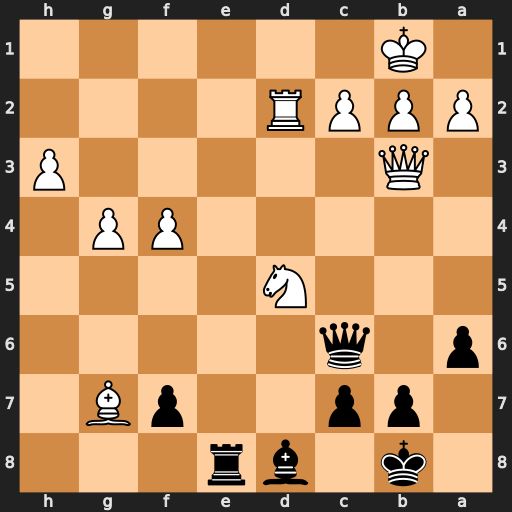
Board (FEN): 1k1br3/1pp2pB1/p1q5/3N4/5PP1/1Q5P/PPPR4/1K6
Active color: b
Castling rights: -
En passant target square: -
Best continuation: Re1+ Rd1 Rxd1#